Question: I add passbook in my app, when the system is iOS6.0 it work correctly.When the system is iOS7.1 it appear an error.

I check the code found that
'''
PKPass *newPass = [[PKPass alloc] initWithData:passData error:&error];
'''
When generate PKPass in iOS6.0 get a correct PKPass,when the system is iOS7.1 get a nil.
The error contain message is that:
Error Domain=PKPassKitErrorDomain Code=1 "The pass cannot be read because it isn't valid." UserInfo=0x175cd2f0 {NSUnderlyingError=0x175c2c10 "more than one field has the key 'phone'. Field keys must be unique.", NSLocalizedDescription=The pass cannot be read because it isn't valid.}
The data of the passbook i get it from server.Code like follow
'''
- (void) connection:(NSURLConnection *)connection didReceiveData:(NSData *)data{
[self.connectionData appendData:data];
}
'''
After get the data write to file,code like follow:
'''
NSArray *paths = NSSearchPathForDirectoriesInDomains(NSLibraryDirectory,NSUserDomainMask,YES);
NSString* filePath = [[paths objectAtIndex:0] stringByAppendingPathComponent:@"pk.pkpass"];
if ([self.connectionData writeToFile:filePath atomically:YES]) {
if (![PKPassLibrary isPassLibraryAvailable]) {
UIAlertView *alert=[[UIAlertView alloc]initWithTitle:@"Error"
message:@"PassKit not available"
delegate:nil
cancelButtonTitle:@"Pitty"
otherButtonTitles:nil];
[alert show];
[alert release];
return;
}
}
'''
After write to file i want to show it,code like follow:
'''
NSString* passFile = [[NSSearchPathForDirectoriesInDomains(NSLibraryDirectory,NSUserDomainMask,YES) objectAtIndex:0] stringByAppendingPathComponent:name];
NSString * newPassStr = [[NSString alloc] initWithContentsOfFile:passFile encoding:NSUTF8StringEncoding error:nil];
NSData *passData = [NSData dataWithContentsOfFile:passFile];
NSError* error = nil;
PKPass *newPass = [[PKPass alloc] initWithData:passData error:&error];
'''
Then when i get the PKPass *newPass appear the error in iOS7.1. In iOS6 it's OK.
Anyone can tell me the reason?A lot of thanks.
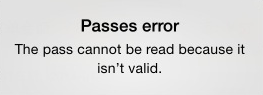
Answer: Your error message is telling you everything you need to know.
You have duplicate keys in your pass.json. Your 'backFields' array and your 'auxiliaryFields' array both contain an item with the key 'phone'. According to the <URL>, field keys have to be unique.
I notice that this pass has been generated using Passsource. You might want to let <URL> know because his service should not allow such a pass to be generated.